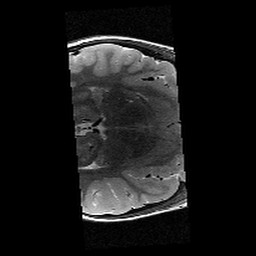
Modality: T2w
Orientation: axial
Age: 10
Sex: female
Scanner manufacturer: siemens
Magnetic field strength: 3 T
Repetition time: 9.23 s
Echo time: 0.067 s